Question: What is the reading of this measurement?
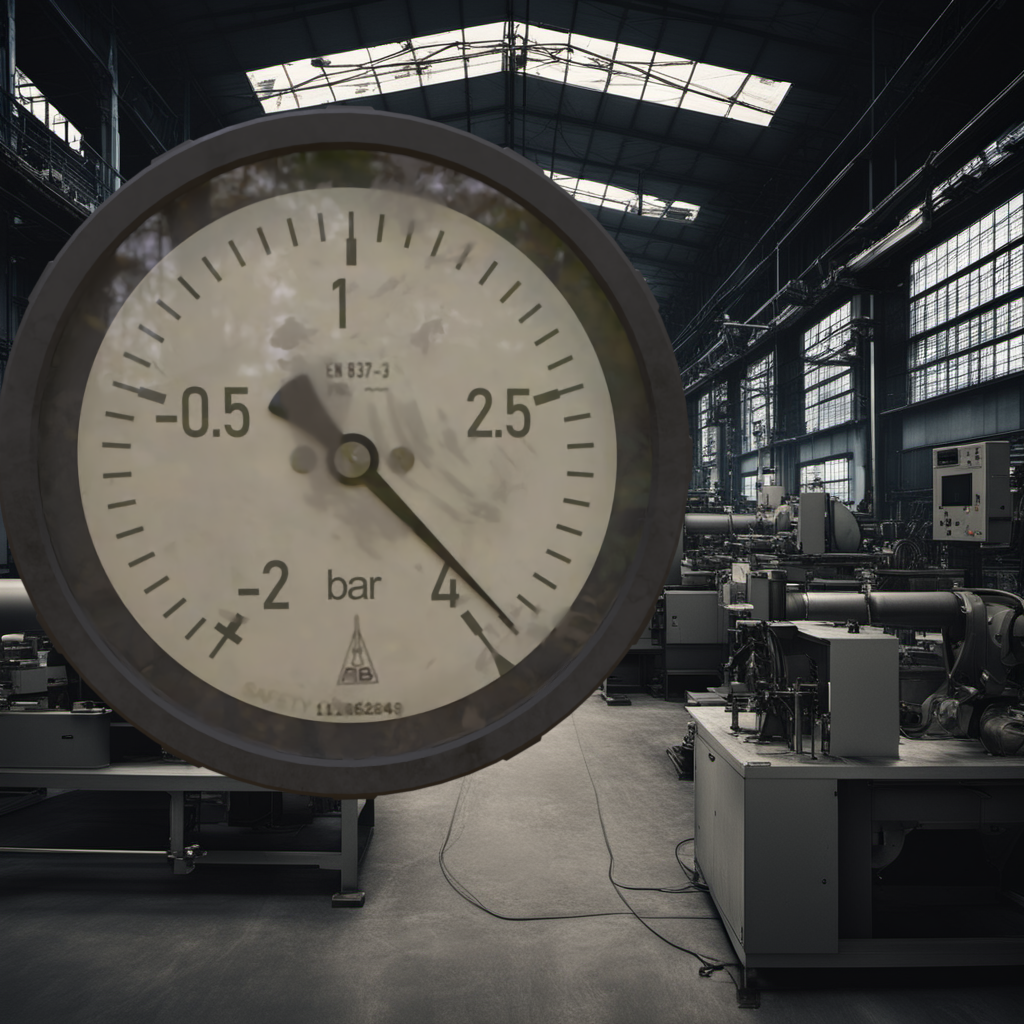
Answer: The result is 3.88
Question: What is the reading range of the measurement in the image?
Answer: The range is from -2 to 4
Question: What is the minimum and maximum value range of the measurement in the image?
Answer: The minimum value is -2 and the maximum value is 4